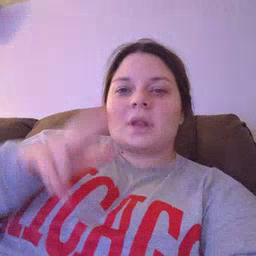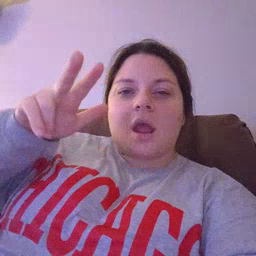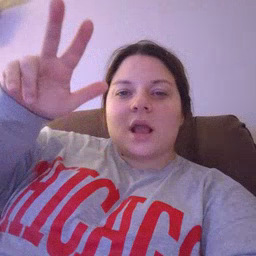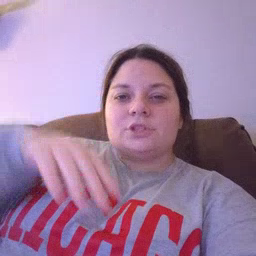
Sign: helicopter